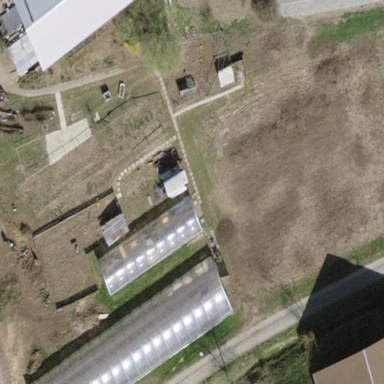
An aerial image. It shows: Grassland used for greenhouse horticulture.